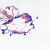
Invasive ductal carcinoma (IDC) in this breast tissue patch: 0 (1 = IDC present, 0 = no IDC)